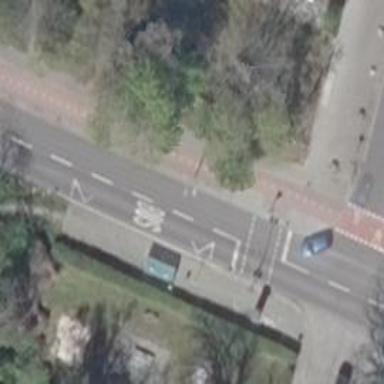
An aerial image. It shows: Secondary road with asphalt surface and sidewalks on both sides. There is cycle track on the left side of the road.